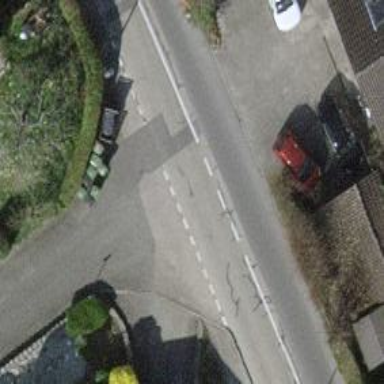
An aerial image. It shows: Asphalt footway with unmarked crossing.